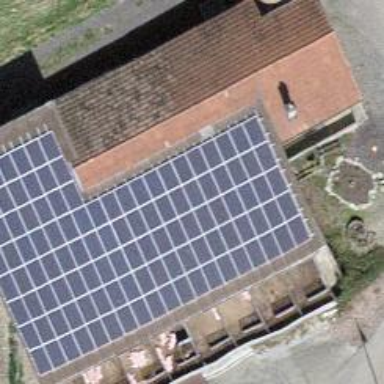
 consisting of solar photovoltaic panels."